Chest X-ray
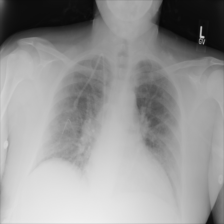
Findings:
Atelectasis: negative
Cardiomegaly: negative
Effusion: negative
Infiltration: negative
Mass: negative
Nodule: negative
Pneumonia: negative
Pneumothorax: negative
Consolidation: negative
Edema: negative
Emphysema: negative
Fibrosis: negative
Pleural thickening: negative
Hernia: negative